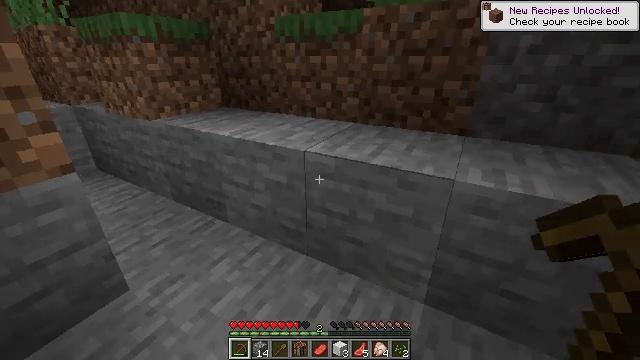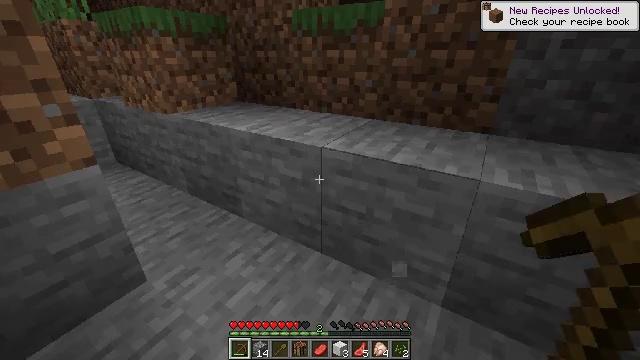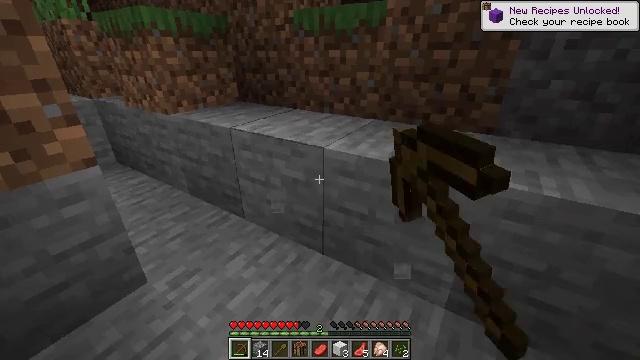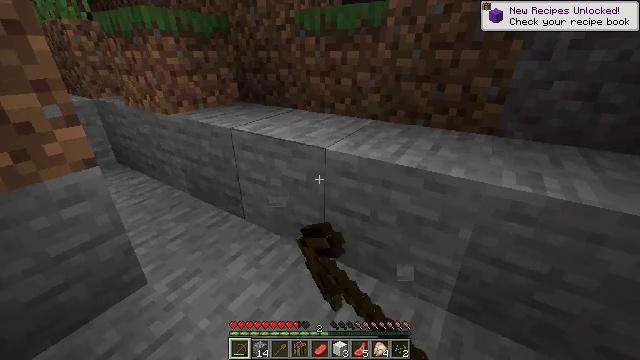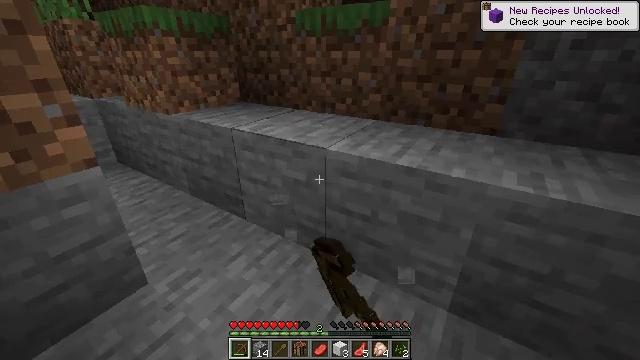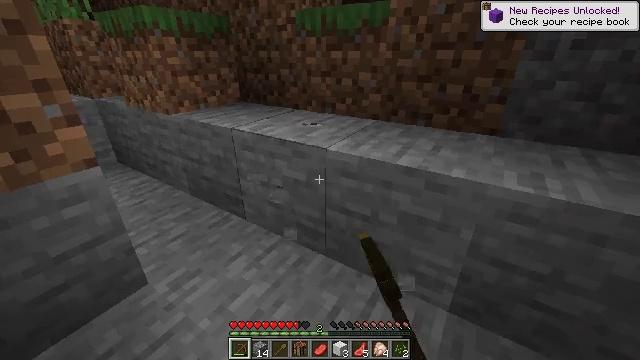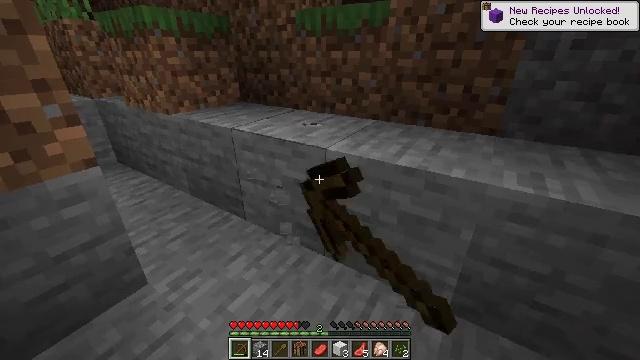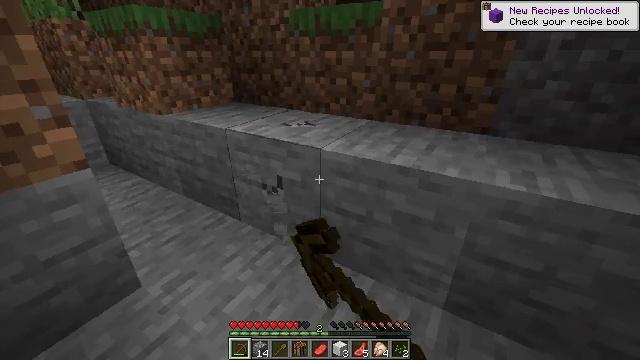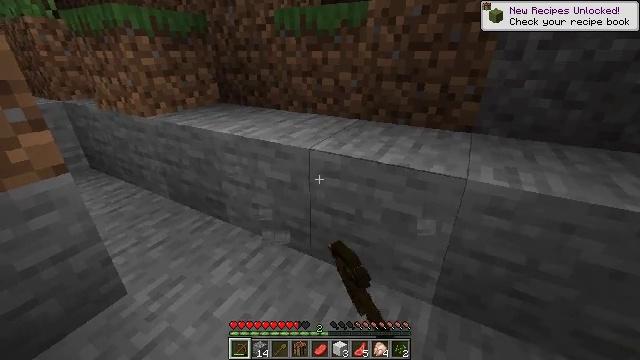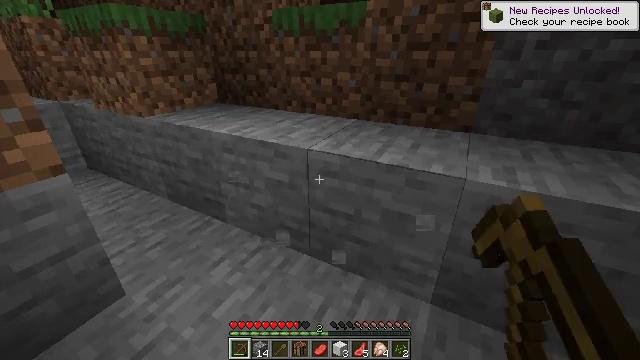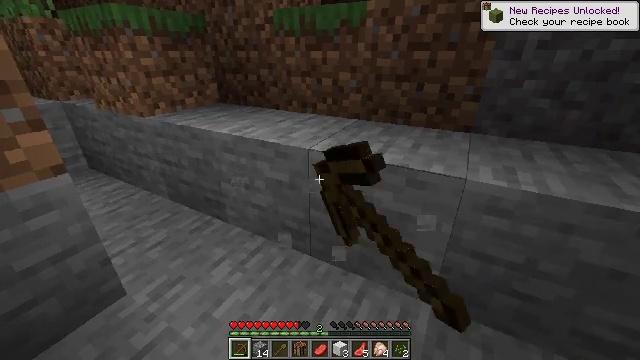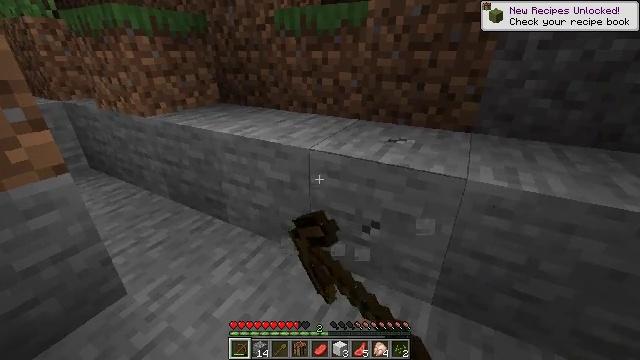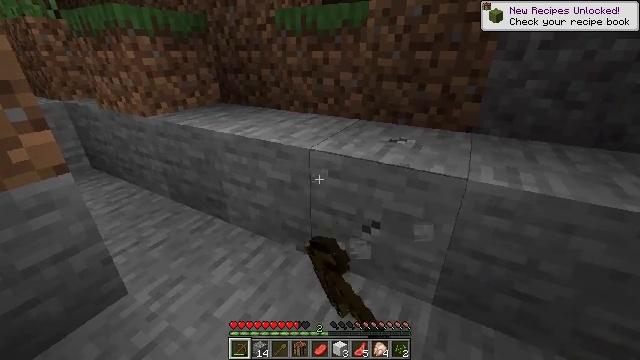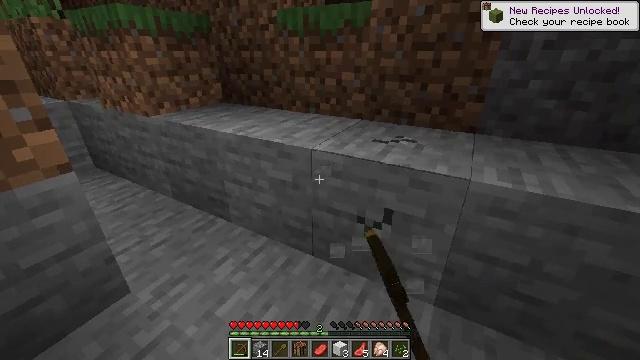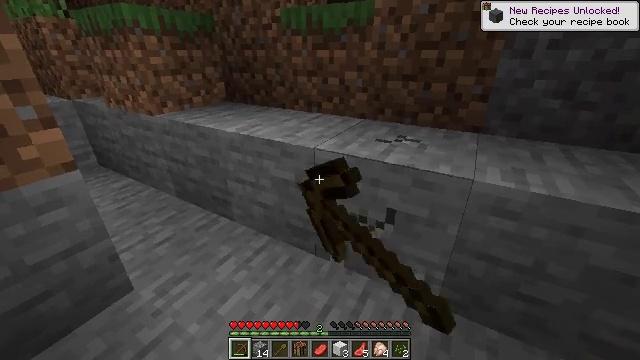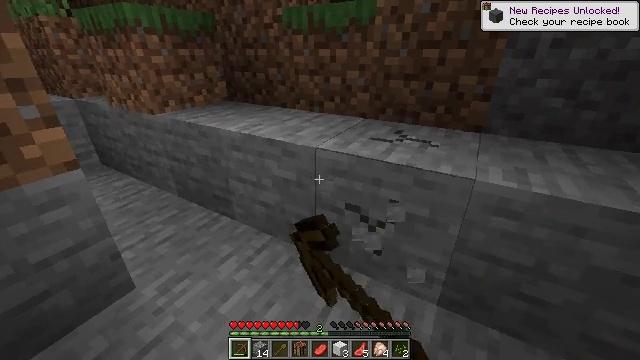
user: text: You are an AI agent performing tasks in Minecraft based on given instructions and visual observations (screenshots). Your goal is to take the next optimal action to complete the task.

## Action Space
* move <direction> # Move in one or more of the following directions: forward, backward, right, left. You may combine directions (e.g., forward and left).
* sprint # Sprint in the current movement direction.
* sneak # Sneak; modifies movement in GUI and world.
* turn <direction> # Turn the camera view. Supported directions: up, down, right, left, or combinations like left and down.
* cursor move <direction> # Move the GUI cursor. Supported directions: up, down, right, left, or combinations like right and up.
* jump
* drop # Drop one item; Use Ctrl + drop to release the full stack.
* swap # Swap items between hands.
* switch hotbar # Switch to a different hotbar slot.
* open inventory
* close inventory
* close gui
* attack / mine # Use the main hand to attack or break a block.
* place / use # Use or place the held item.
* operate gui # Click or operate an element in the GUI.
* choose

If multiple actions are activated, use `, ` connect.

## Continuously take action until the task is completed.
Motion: motion action
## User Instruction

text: Gather stone by using a pickaxe.
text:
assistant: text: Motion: turn left, attack / mine
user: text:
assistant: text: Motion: attack / mine
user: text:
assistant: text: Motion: attack / mine
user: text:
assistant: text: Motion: attack / mine
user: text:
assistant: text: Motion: attack / mine
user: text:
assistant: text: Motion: attack / mine
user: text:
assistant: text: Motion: turn right, attack / mine
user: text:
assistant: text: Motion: turn right, attack / mine
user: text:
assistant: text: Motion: attack / mine
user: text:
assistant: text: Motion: attack / mine
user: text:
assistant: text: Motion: attack / mine
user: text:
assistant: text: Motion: attack / mine
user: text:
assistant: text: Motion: attack / mine
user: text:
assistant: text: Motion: attack / mine
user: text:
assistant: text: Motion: attack / mine
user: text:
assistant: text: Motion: attack / mine
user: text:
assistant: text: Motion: attack / mine
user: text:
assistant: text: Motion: attack / mine
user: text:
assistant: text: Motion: attack / mine
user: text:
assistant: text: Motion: attack / mine
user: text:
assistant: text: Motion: turn right, attack / mine
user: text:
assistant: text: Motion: turn right, attack / mine
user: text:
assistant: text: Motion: attack / mine
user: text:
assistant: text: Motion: attack / mine
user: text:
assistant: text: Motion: attack / mine
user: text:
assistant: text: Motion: attack / mine
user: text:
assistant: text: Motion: attack / mine
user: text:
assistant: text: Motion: attack / mine
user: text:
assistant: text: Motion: attack / mine
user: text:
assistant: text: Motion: attack / mine